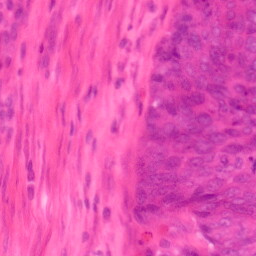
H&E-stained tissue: Colon